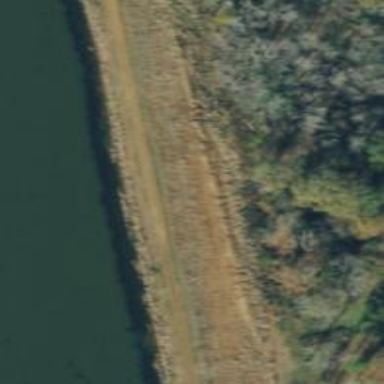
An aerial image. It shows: Dam across waterway.